【题型】解答题　【知识点】解析几何　【难度】medium
已知双曲线 $\Gamma: x^2 - \frac{y^2}{b^2} = 1(b > 0)$，左、右顶点分别为 $A_1,A_2$，过点 $M(-2,0)$ 的直线交双曲线 $\Gamma$ 于 $P,Q$ 两点。

(1) 若 $\Gamma$ 的离心率为 $2$，求 $b$；

(2) 若 $b = \frac{2}{\sqrt{3}}$，$\triangle MA_2P$ 为等腰三角形，且点 $P$ 在第一象限，求点 $P$ 的坐标；

(3) 连接 $QO$（$O$ 为坐标原点）并延长交 $\Gamma$ 于点 $R$，若 $\overrightarrow{A_1R} \cdot \overrightarrow{A_1P} = 1$，求 $b$ 的最大值。
【解答】
\noindent \textbf{【答案】}
(1) $b = \sqrt{3}$;
(2) 当 $b = \frac{2}{\sqrt{3}}$ 时，$P(2,2\sqrt{2})$;
(3) $b$ 的最大值为 $\frac{\sqrt{30}}{3}$.

\noindent \textbf{【知识点】}求平面两点间的距离、根据离心率求双曲线的标准方程、根据直线与双曲线的位置关系求参数或范围、根据韦达定理求参数

\noindent \textbf{【分析】}
(1) 根据离心率的概念求出 $c$，再求出 $b$ 即可；
(2) 如图，易知 $\angle PA_2M$ 为钝角，得 $|A_2P| = |A_2M| = 3$，根据两点距离公式建立方程组，解之即可求解；
(3) 设 $P(x_1,y_1)$，$Q(x_2,y_2)$，$PQ: x = my - 2$，联立双曲线方程，利用韦达定理和平面向量数量积的坐标表示建立关于 $m,b$ 的方程，得 $b^2 = \frac{10}{m^2 + 3}$，结合 $m^2 \neq \frac{1}{b^2}$ 即可求解。

\noindent \textbf{【详解】}
(1) 由双曲线的方程知 $a = 1$，$c = \sqrt{1 + b^2}$，
因为离心率为 $2$，所以 $\frac{c}{a} = \frac{\sqrt{1 + b^2}}{1} = 2$，得 $b = \sqrt{3}$。

---

(2) 当 $b = \frac{2}{\sqrt{3}}$ 时，双曲线 $\Gamma: x^2 - \frac{3y^2}{8} = 1$，且 $A_2(1,0)$。
因为点 $P$ 在第一象限，所以 $\angle PA_2M$ 为钝角。
又 $\triangle MA_2P$ 为等腰三角形，所以 $|A_2P| = |A_2M| = 3$。

设点 $P(x_0,y_0)$，且 $x_0 > 0,y_0 > 0$，则
\[
\begin{cases}
\sqrt{(x_0 - 1)^2 + y_0^2} = 3, \\
x_0^2 - \frac{3y_0^2}{8} = 1
\end{cases}
\]
得 $\begin{cases} x_0 = 2 \\ y_0 = 2\sqrt{2} \end{cases}$，所以 $P(2,2\sqrt{2})$。

---

(3) 由双曲线的方程知 $A_1(-1,0)$，$A_2(1,0)$，且由题意知 $Q,R$ 关于原点对称。
设 $P(x_1,y_1)$，$Q(x_2,y_2)$，则 $R(-x_2,-y_2)$。
由直线 $PQ$ 不与 $x$ 轴垂直，可设直线 $PQ$ 的方程为 $x = my - 2$。

联立直线与双曲线的方程得
\[
\begin{cases}
x = my - 2, \\
x^2 - \frac{y^2}{b^2} = 1
\end{cases}
\]
消去 $x$，得 $(b^2m^2 - 1)y^2 - 4b^2my + 3b^2 = 0$，
且 $b^2m^2 - 1 \neq 0$，即 $m^2 \neq \frac{1}{b^2}$，得 $y_1 + y_2 = \frac{4b^2m}{b^2m^2 - 1}$，$y_1y_2 = \frac{3b^2}{b^2m^2 - 1}$。

$\overrightarrow{A_1R} = (-x_2 + 1,-y_2)$，$\overrightarrow{A_1P} = (x_1 - 1,y_1)$，
由 $\overrightarrow{A_1R} \cdot \overrightarrow{A_1P} = 1$，得 $(-x_2 + 1)(x_1 - 1) - y_1y_2 = 1$，
所以 $(x_2 - 1)(x_1 - 1) + y_1y_2 = -1$，即 $(my_2 - 3)(my_1 - 3) + y_1y_2 = -1$，
整理得 $(m^2 + 1)y_1y_2 - 3m(y_1 + y_2) + 10 = 0$，
所以 $(m^2 + 1) \cdot \frac{3b^2}{b^2m^2 - 1} - 3m \cdot \frac{4b^2m}{b^2m^2 - 1} + 10 = 0$，
整理得 $b^2m^2 + 3b^2 - 10 = 0$，所以 $b^2 = \frac{10}{m^2 + 3} \in \left(0,\frac{10}{3}\right]$。

又 $m^2 \neq \frac{1}{b^2}$，所以 $\frac{10}{b^2} - 3 \neq \frac{1}{b^2}$，解得 $b^2 \neq 3$，
所以 $b^2 \in (0,3) \cup \left(3,\frac{10}{3}\right]$，又 $b > 0$，
故 $b$ 的取值范围是 $(0,\sqrt{3}) \cup \left(\sqrt{3},\frac{\sqrt{30}}{3}\right]$，故 $b$ 的最大值为 $\frac{\sqrt{30}}{3}$。

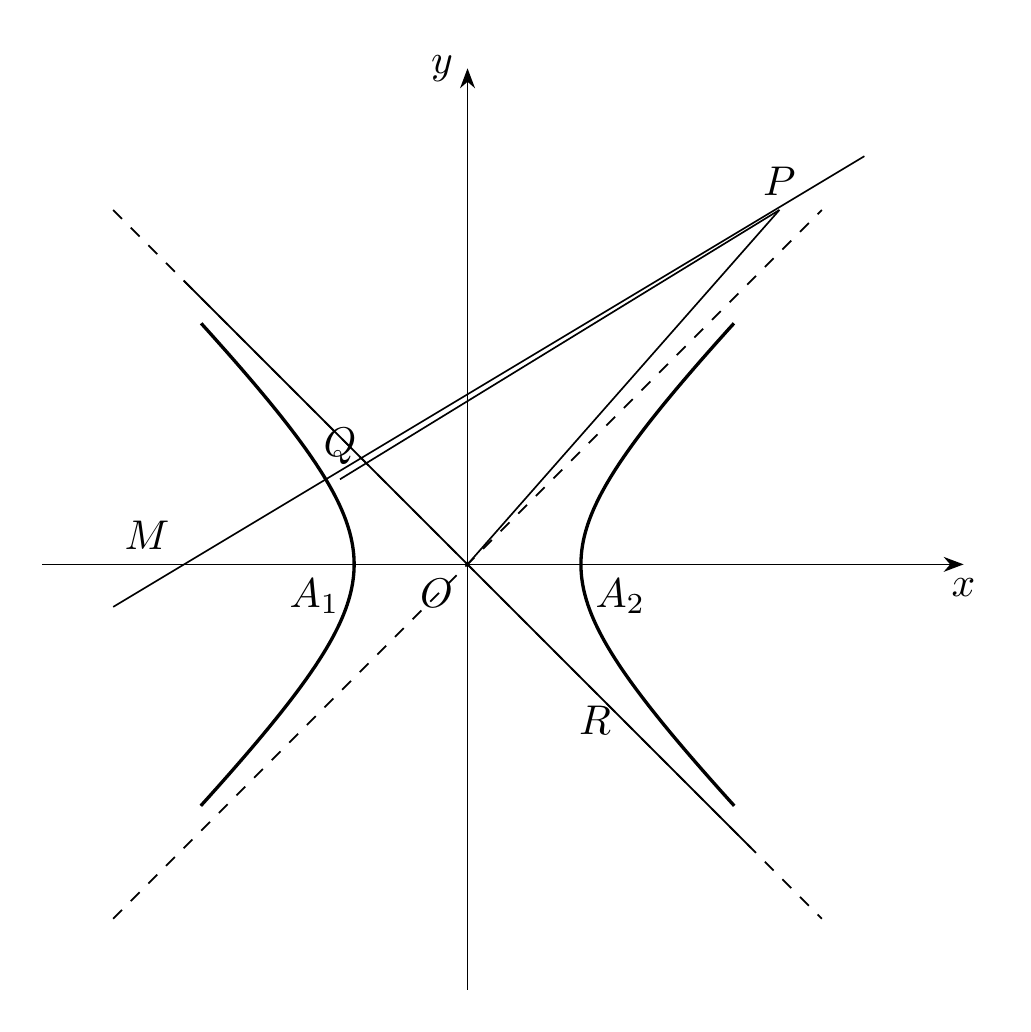